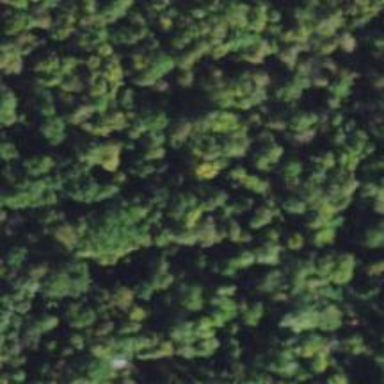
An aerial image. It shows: Deciduous broadleaved woodland.